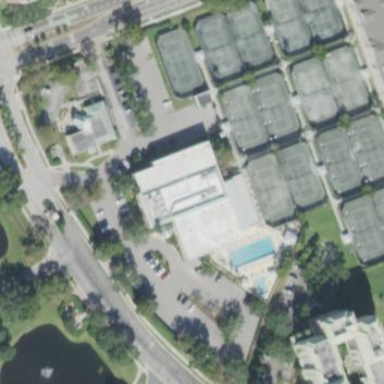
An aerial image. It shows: Sports center building.